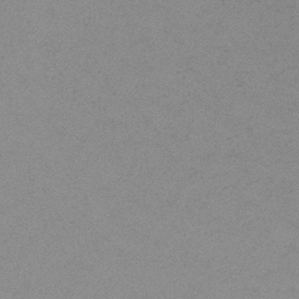
Label: frost